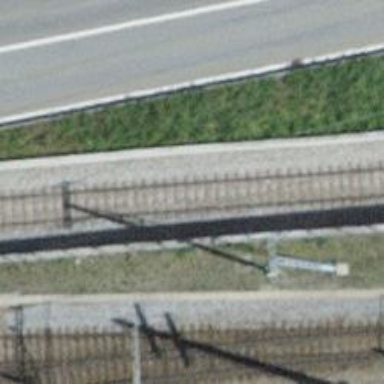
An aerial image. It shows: Retaining wall.